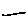
Label: line